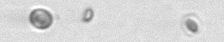
Label: Thalassiosira_sp_aff_mala